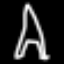
Label: The Eiffel Tower